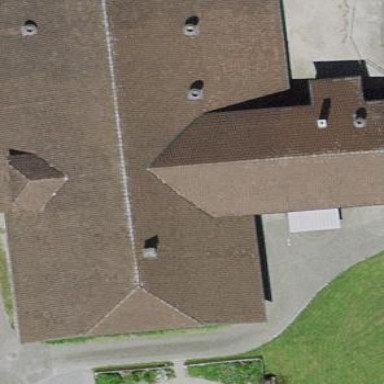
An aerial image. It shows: Farm building.